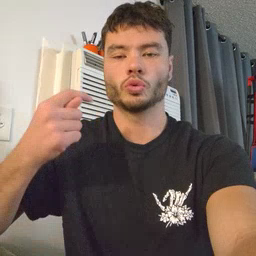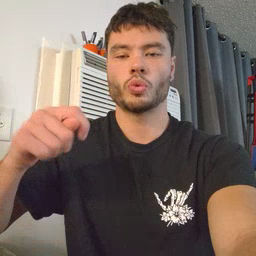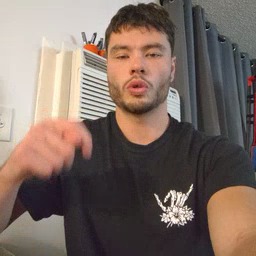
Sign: toy